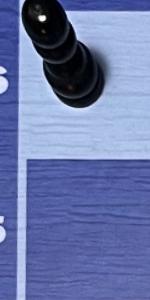
Label: Empty